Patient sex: F
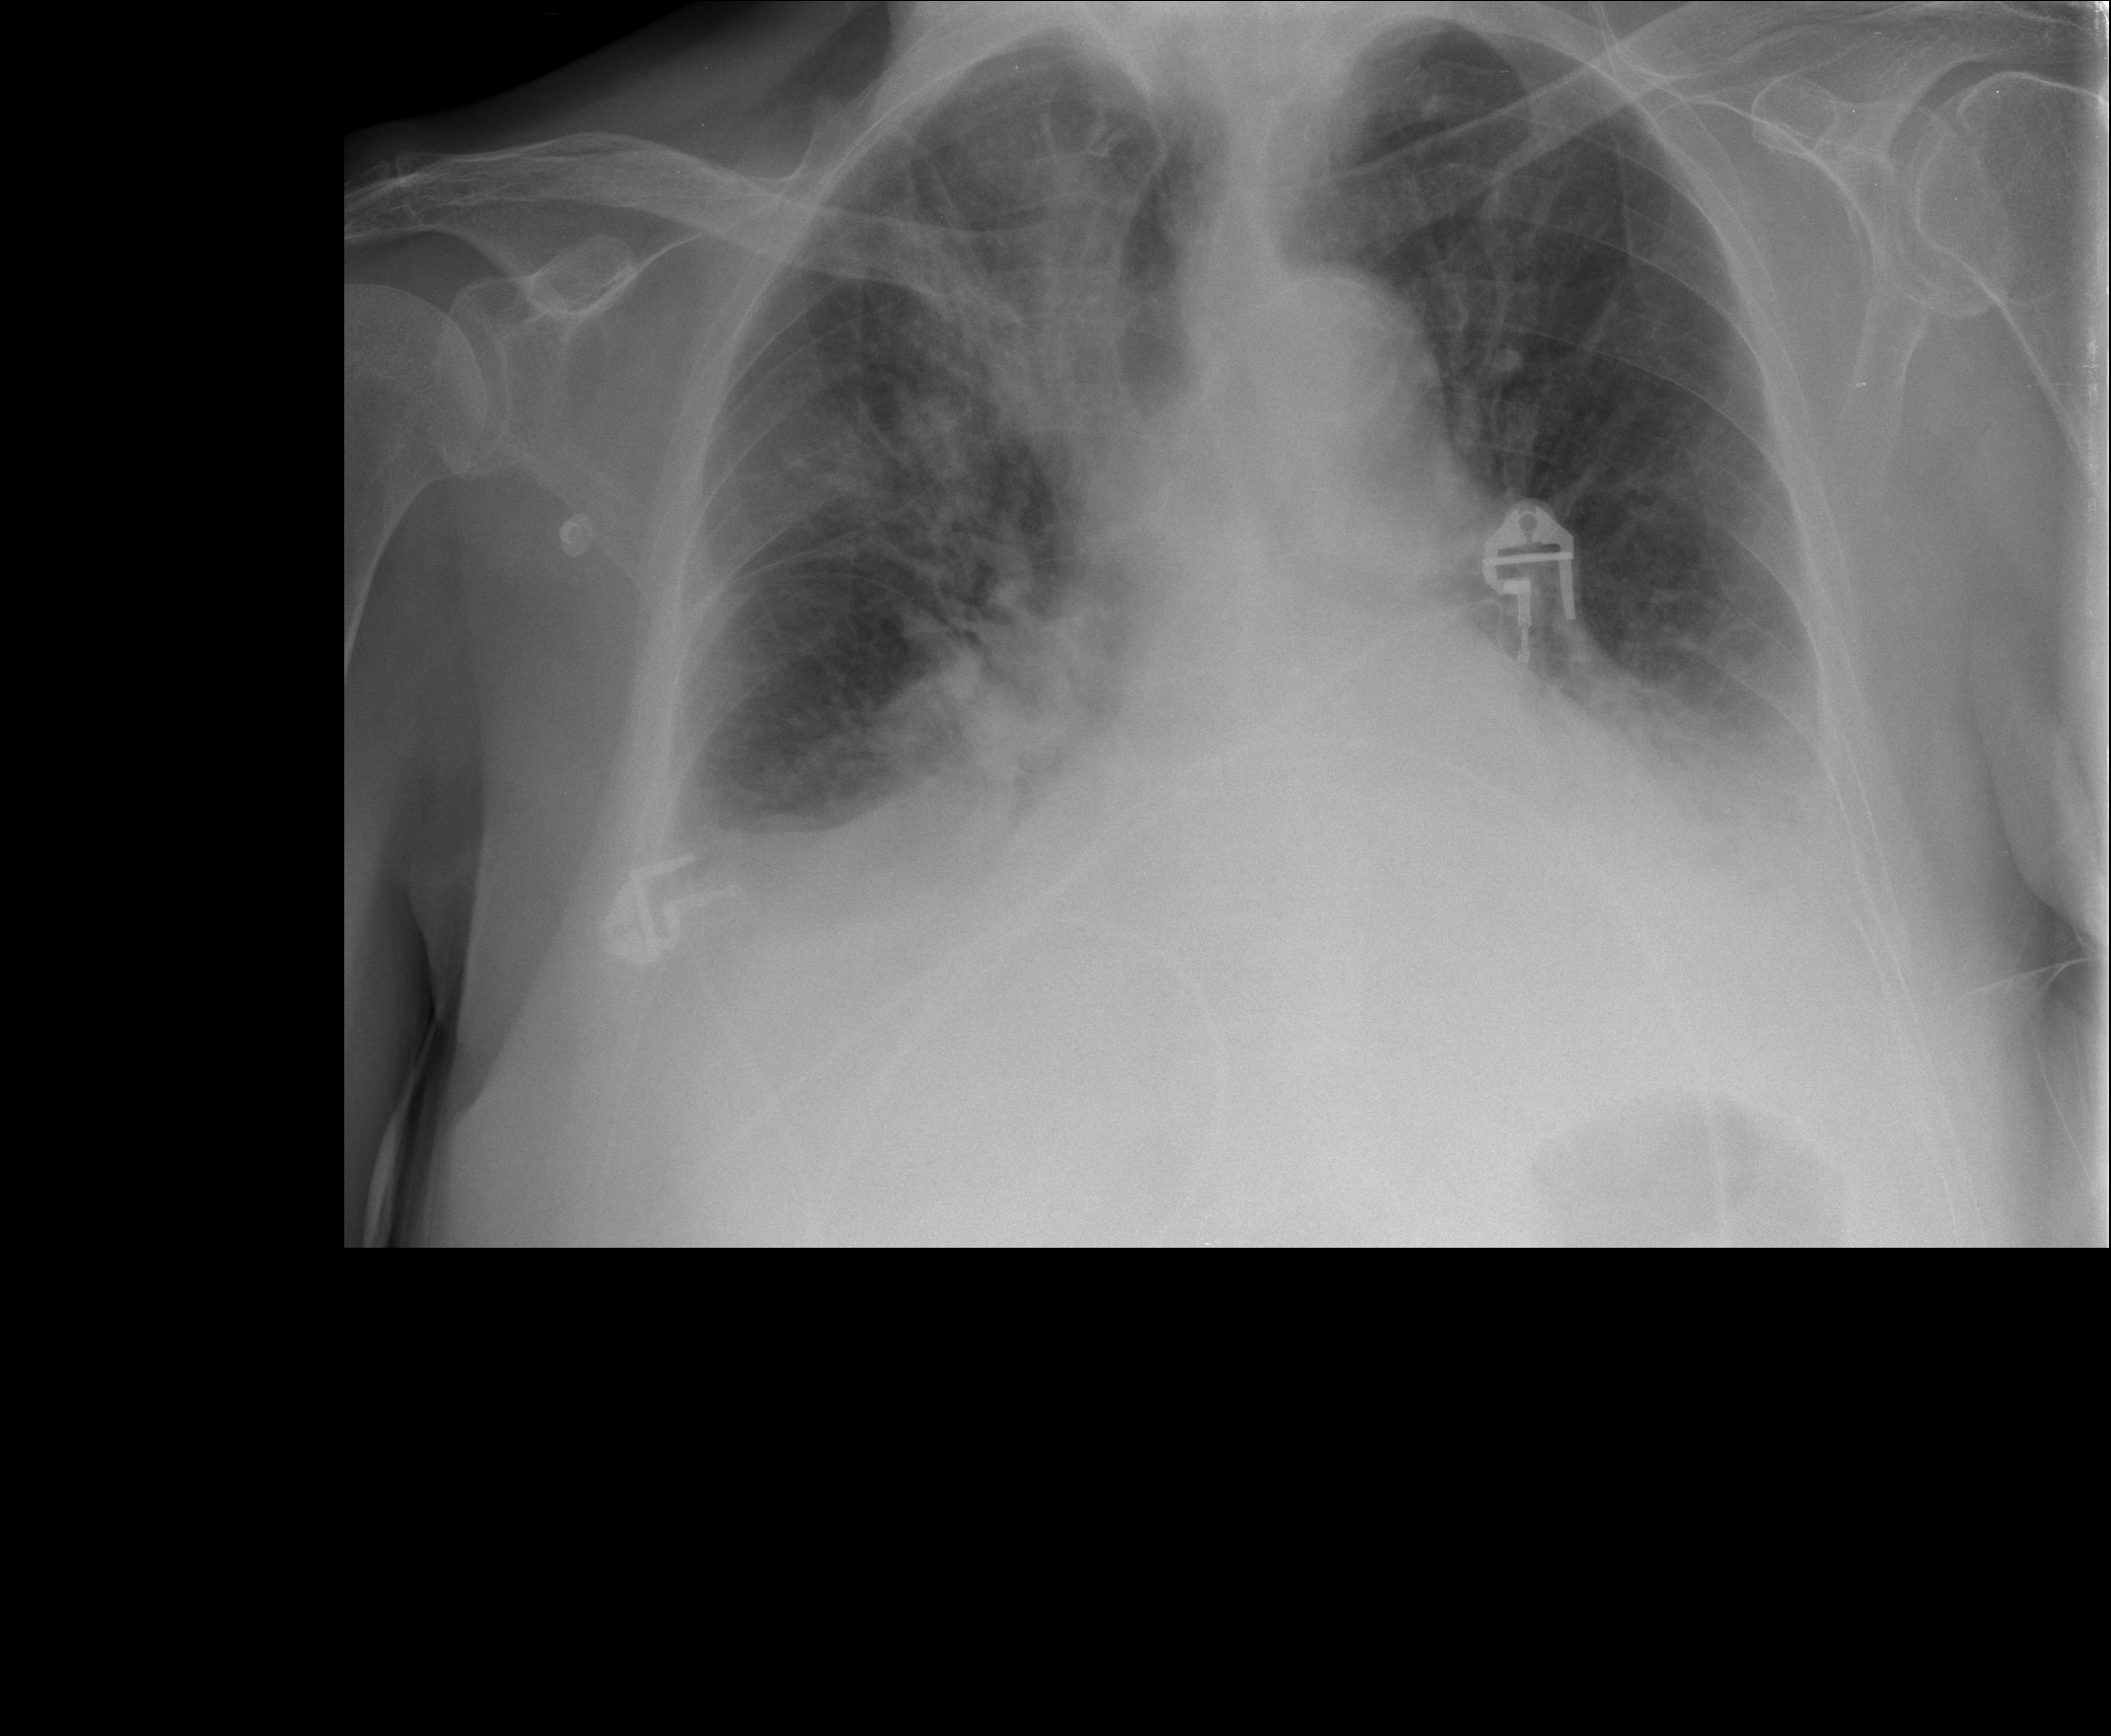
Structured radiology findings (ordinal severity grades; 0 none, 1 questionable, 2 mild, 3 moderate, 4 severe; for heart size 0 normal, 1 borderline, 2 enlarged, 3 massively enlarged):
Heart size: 0
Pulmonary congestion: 1
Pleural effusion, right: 2
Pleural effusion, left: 2
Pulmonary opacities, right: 2
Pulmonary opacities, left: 0
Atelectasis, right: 2
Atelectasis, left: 0